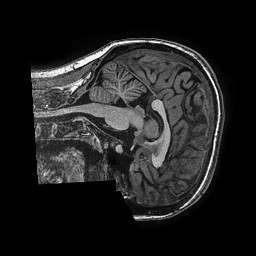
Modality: T1w
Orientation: sagittal
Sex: female
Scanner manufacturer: ge
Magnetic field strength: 3 T
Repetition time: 0.0077 s
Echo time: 0.003436 s